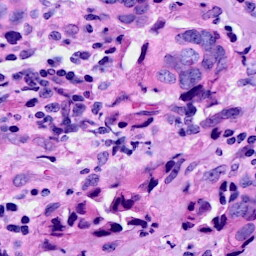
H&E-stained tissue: Breast